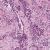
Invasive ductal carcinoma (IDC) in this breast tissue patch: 1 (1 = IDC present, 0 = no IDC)